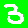
Digit: 3